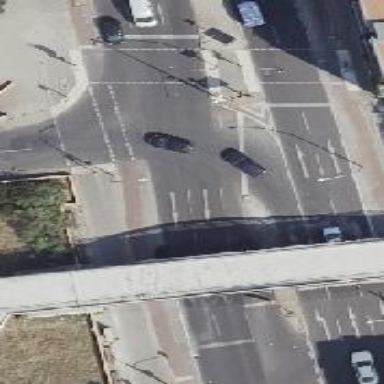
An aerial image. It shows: Solid line marking stop line on the road.